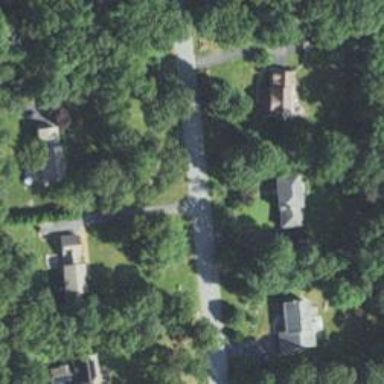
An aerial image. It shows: Residential driveway designated as service road.